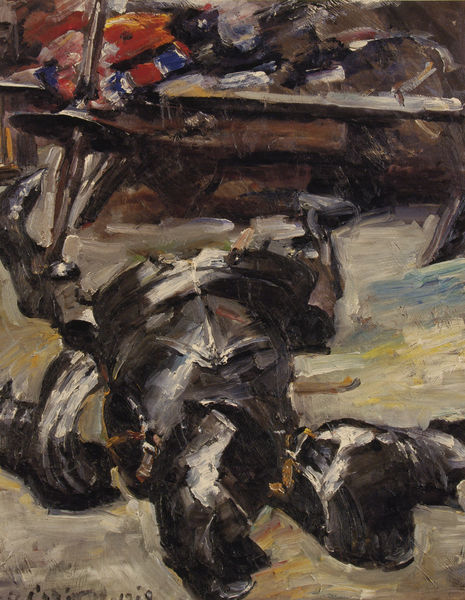
Titel: Rüstungsteile im Atelier
Künstler: Lovis Corinth
Standort: Berlin
Institution: Neue Nationalgalerie
Schlagwörter: blau, kampf, kopf, weiß, gelb, impressionismus, braun, grau, handschuh, licht, orange, schwarz, tisch, tische, rot, expressionismus, gelage, tod, tot, signatur, tischbein, öl, pastos, boden, stoff, pferd, liegen, düster, tribüne, fahne, leer, bank, lanze, impressionistisch, wettkampf, metall, platte, liegend, fussboden, eisen, blut, corinth, lovis corinth, schwert, durcheinander, gemetzel, helm, ritter, rüstung, kaputt, brustpanzer, niederlage, fall, krieger, sturz, pinselstriche, visier, stahl, sieger, umgefallen, umgekippt, zerschlagen, don quichote, turnier, verlierer, gewinner, verwüstet, visir, leere rüstung, turnierkampf, brustplatte, ölgemählde, tjosten, igemälde